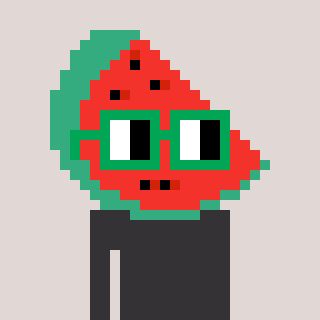
a pixel art character with square green glasses, a watermelon-shaped head and a grayscale-colored body on a warm background